Question: I have installed the 'CUDA 6.5' toolkit, and I want to add some new packages into the 'NVIDIA Nsight', but how could I check the version of the 'Eclipse', because the 'Eclipse' has many versions, such as 'Juno', 'Indigo', and so on. I think it needs the compatible packages. Could you help give some advice, please? Thanks!

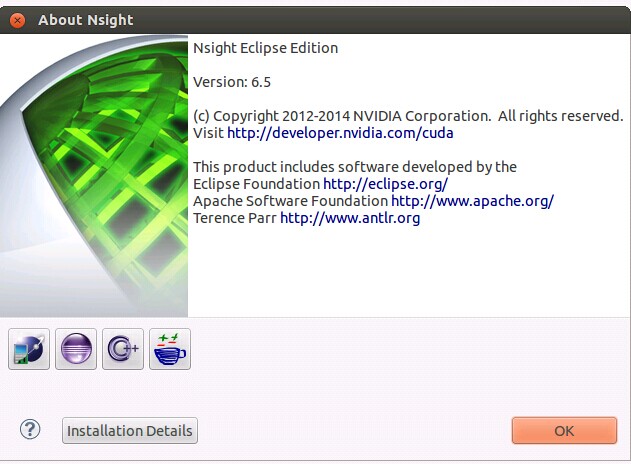
Answer: Click on or the second square button from the left (purple circle).

Look for in .

The third column specifies the version number of the eclipse IDE. Check the corresponding release name (<URL>. In this case, it is version 3.8 which is Eclipse Juno.